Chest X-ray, PA view. Patient: 45 years old, sex F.
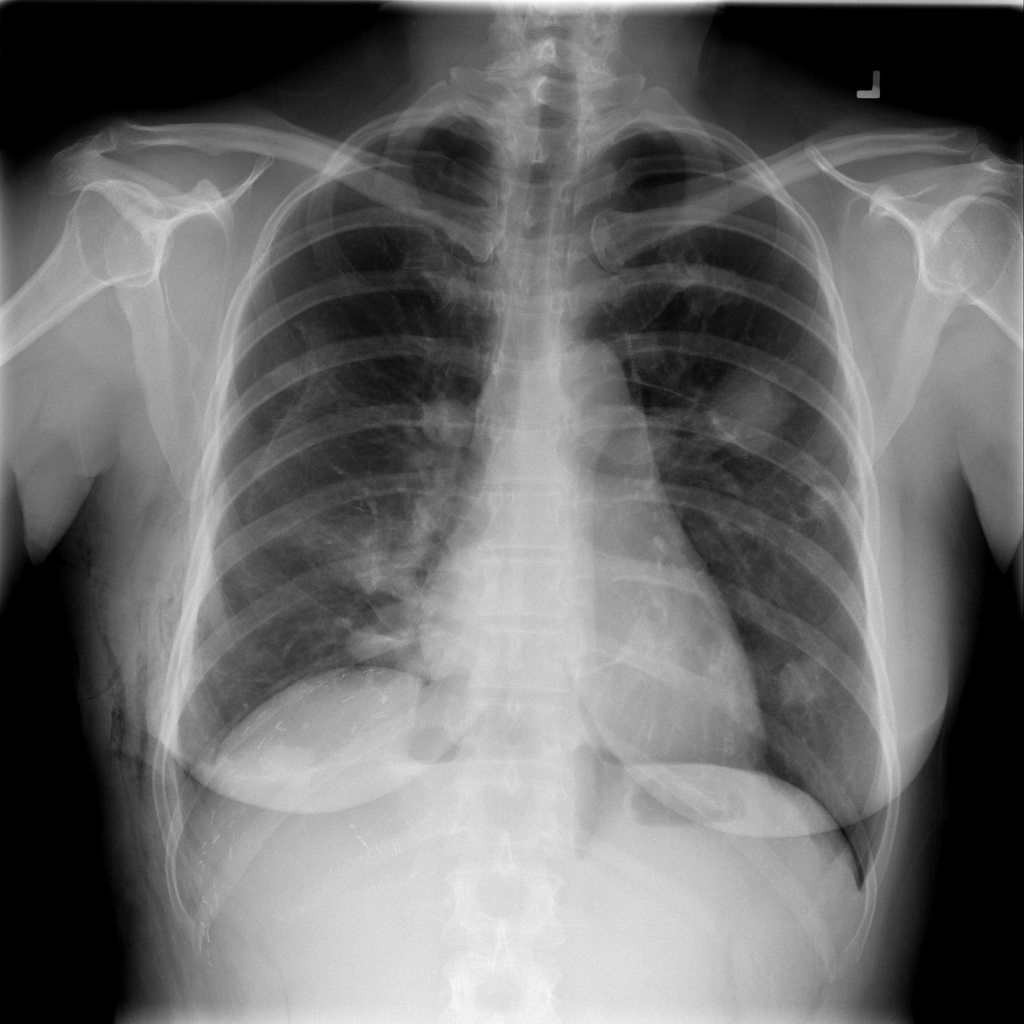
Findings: Pneumothorax